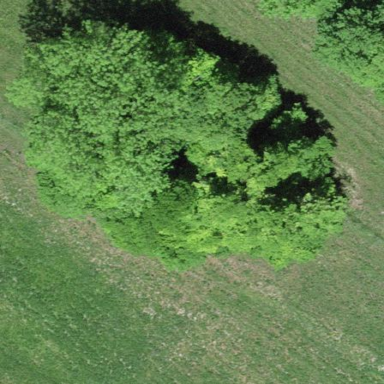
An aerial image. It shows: Deciduous forest dominated by broadleaved trees.